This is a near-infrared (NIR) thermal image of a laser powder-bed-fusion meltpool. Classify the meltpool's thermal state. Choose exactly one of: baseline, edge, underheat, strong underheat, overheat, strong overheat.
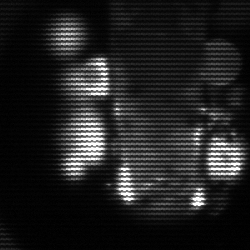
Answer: strong underheat